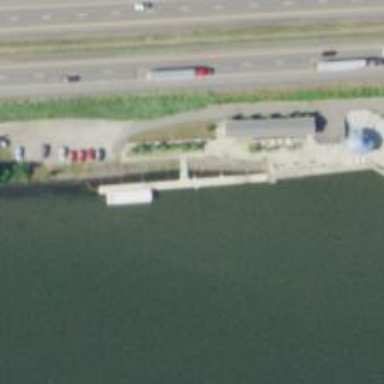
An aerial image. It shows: Man-made pier.